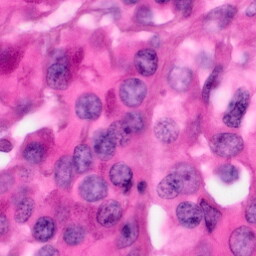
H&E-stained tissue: Pancreatic